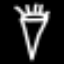
Label: diamond